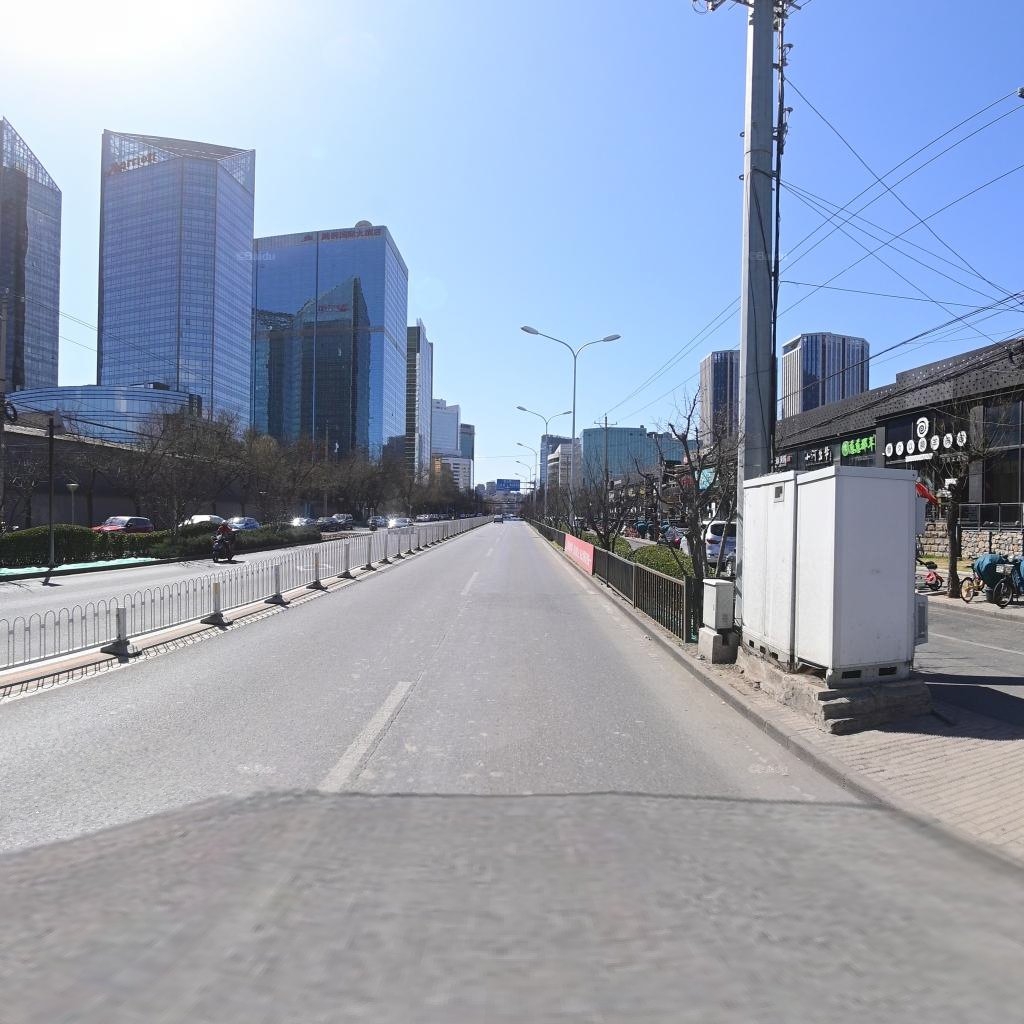
Region: Chaoyang
Road damage annotations: longitudinal crack